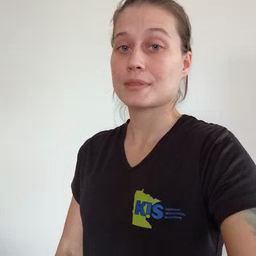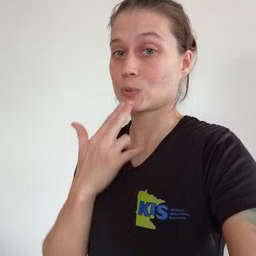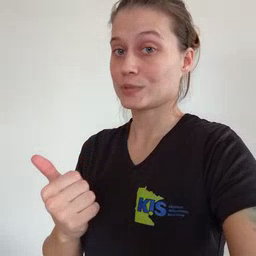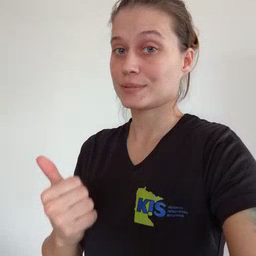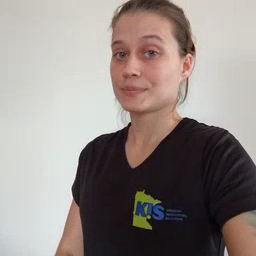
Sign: cute